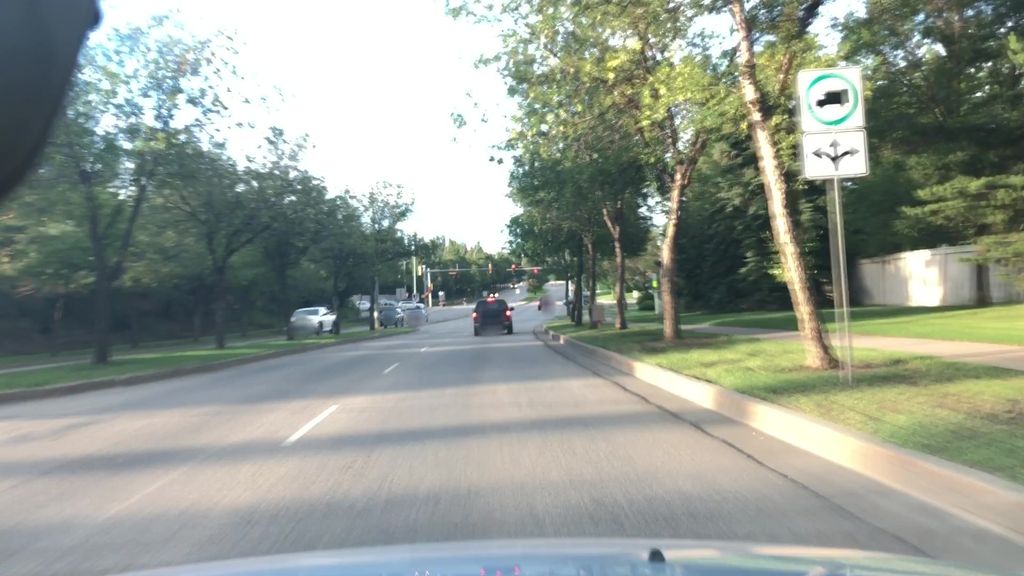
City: edmonton